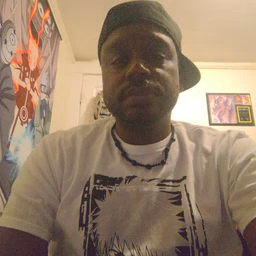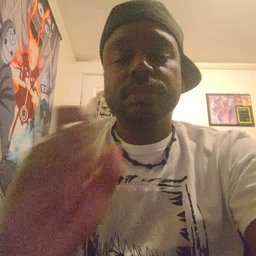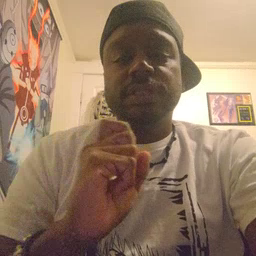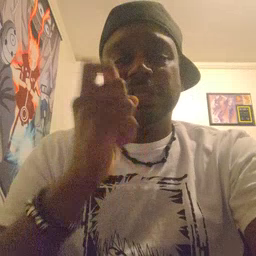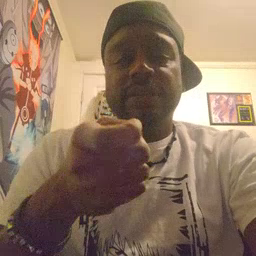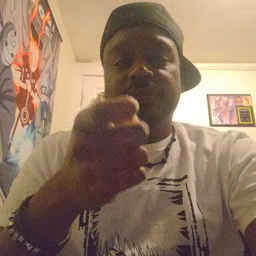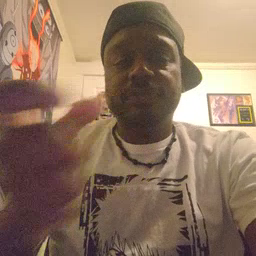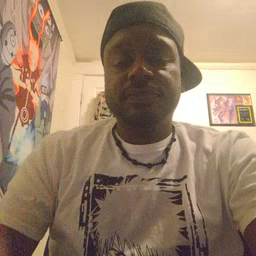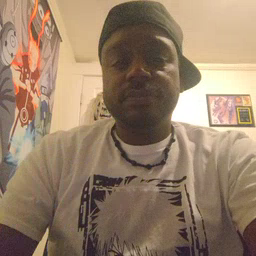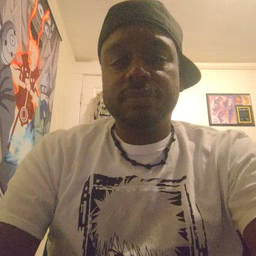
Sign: gift